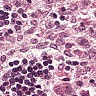
Metastatic tissue present: no